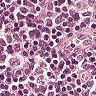
Metastatic tissue present: no